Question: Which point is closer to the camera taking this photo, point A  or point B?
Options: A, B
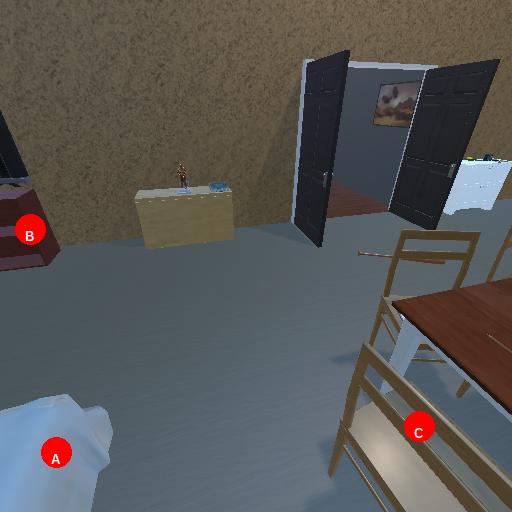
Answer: A